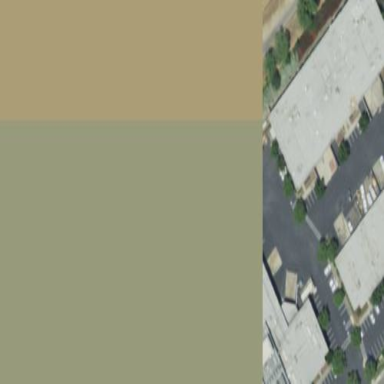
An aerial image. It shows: Industrial building.